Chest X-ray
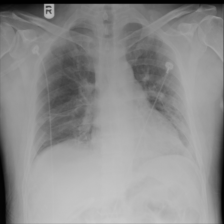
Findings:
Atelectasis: negative
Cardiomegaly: negative
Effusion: negative
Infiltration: negative
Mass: negative
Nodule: negative
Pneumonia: negative
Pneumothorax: negative
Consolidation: negative
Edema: negative
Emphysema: negative
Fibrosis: negative
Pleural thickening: negative
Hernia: negative